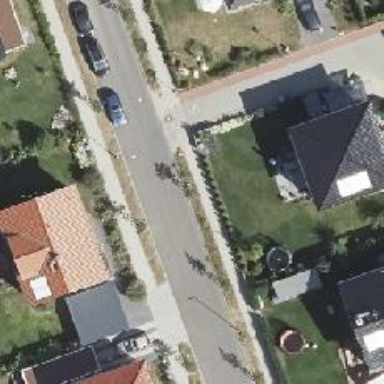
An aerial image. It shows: Broadleaved deciduous tree along the street.